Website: bh-photo
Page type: address-validator
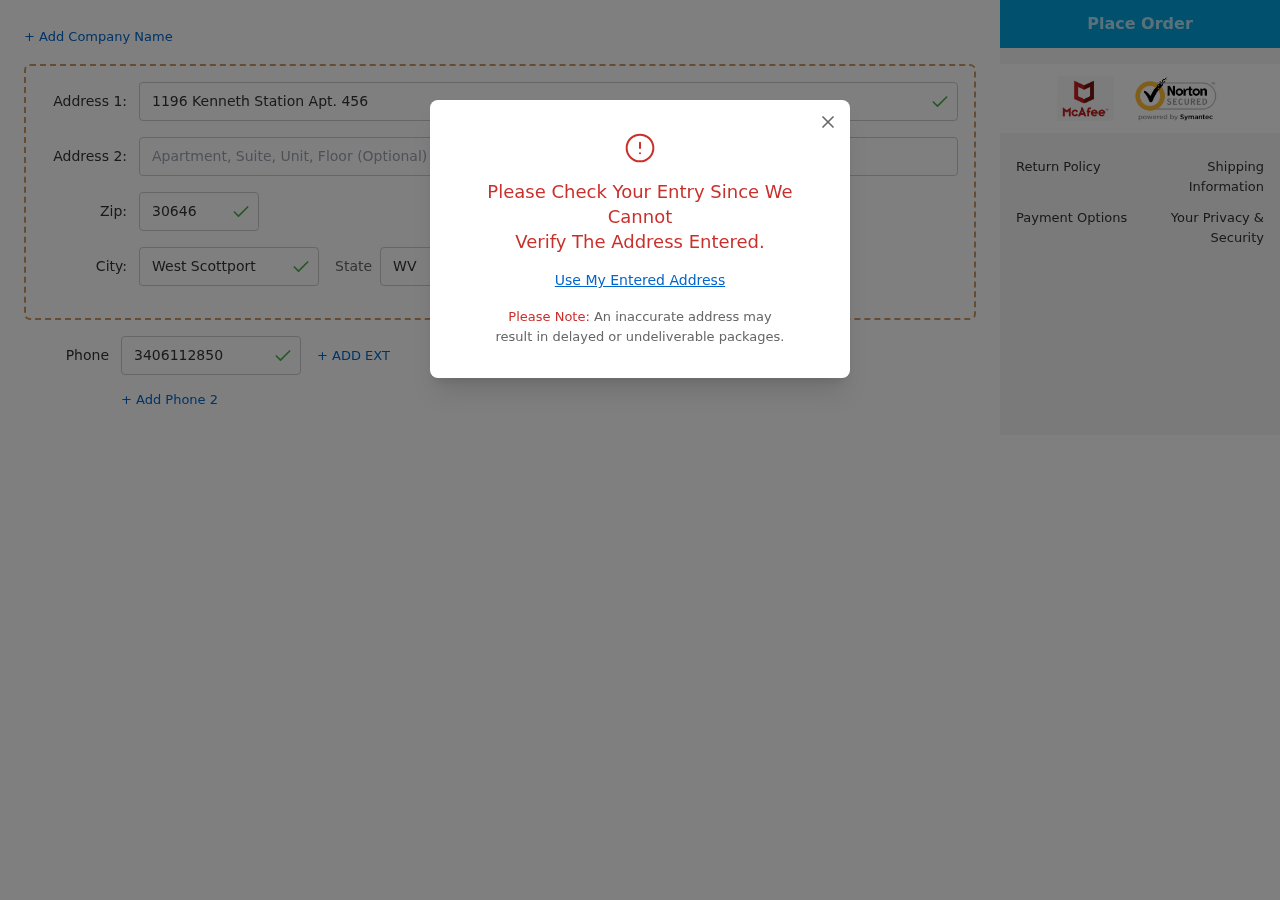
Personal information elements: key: PII_CITY
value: West Scottport
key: PII_PHONE
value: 3406112850
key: PII_POSTCODE
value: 30646
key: PII_STATE_ABBR
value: WV
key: PII_STREET
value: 1196 Kenneth Station Apt. 456